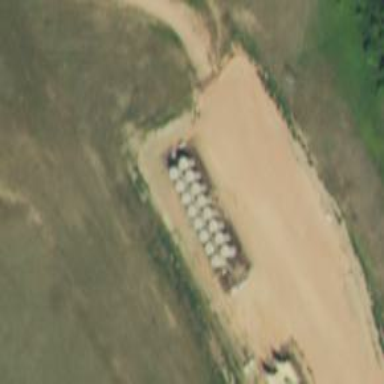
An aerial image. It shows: Storage tank that is man-made.